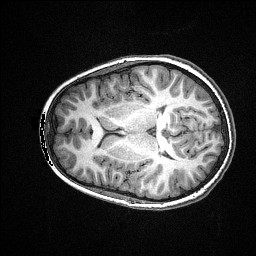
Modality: T1w
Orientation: axial
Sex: female
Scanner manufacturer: siemens
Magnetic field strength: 3 T
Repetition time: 2.3 s
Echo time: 0.00336 s